Question: I have an API that either returns the following response on success:
'''
{
"result": "success",
"filename": "my-filename.txt"
}
'''
or something like below upon failure:
'''
{
"result": "error",
"message": "You must specify the xxx parameter."
}
'''
The filename property is only specified if the request was a success, but a message is provided if there was an error. This means the message and the filename properties are "optional" but the result property is required.
I tried defining this response object in a definition as shown below:
'''
"my_response_object": {
"type": "object",
"properties": {
"result": {
"type": "string",
"description": "value of 'success' or 'error', indicated whether was successful",
"required": true
},
"message": {
"type": "string",
"description": "an error message if there was an issue",
"required": false
},
"filename": {
"type": "string",
"description": "the filename to return if the request was successful",
"required": false
}
}
}
'''
But it appears that swagger does not like the "required" attribute and will show the following error message:

When I look at an example from swagger, they have the following layout where there are two different response definitions instead of one.
'''
"responses": {
"200": {
"description": "Profile information for a user",
"schema": {
"$ref": "#/definitions/Profile"
}
},
"default": {
"description": "Unexpected error",
"schema": {
"$ref": "#/definitions/Error"
}
}
}
'''
I could do this, but it appears that one cannot have multiple responses for the 200 error code. Does this mean that one has to use "default" for all error responses, and one can only have a single structure for all erroneous responses, or is there a way to specify that certain attributes are optional in definitions?
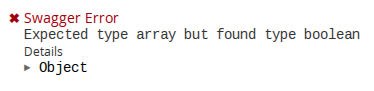
Answer: You're getting the error in the model, because that's not the way to define required properties.
The correct form would be:
'''
"my_response_object": {
"type": "object",
"required": [ "result" ],
"properties": {
"result": {
"type": "string",
"description": "value of 'success' or 'error', indicated whether was successful"
},
"message": {
"type": "string",
"description": "an error message if there was an issue"
},
"filename": {
"type": "string",
"description": "the filename to return if the request was successful"
}
}
}
'''
Anything not in the 'required' property is assumed to be optional. Keep in mind that this implies that it's possible to get 'message' and 'filename'.
You can then use this model for your 200 response.
However - when it comes to REST API design, this breaks one of the more common standards. The status codes, taken from the HTTP protocol are meant to convey the outcome of the operation. 2XX are used for successful responses, 4XX are for errors due to bad user input, 5XX are for problems on the server side (3XX are for redirects). What you're doing here, is tell the client - the operation was successful, but in fact, it can be an error.
If you can still modify the API, I'd highly recommend making that distinction using the status codes, even using the fine tuned distinctions such as 200 for a successful GET operation, 201 for successful POST (or creation) operation and so on, based on the definitions here - <URL>.